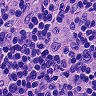
Metastatic tissue present: no